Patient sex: M
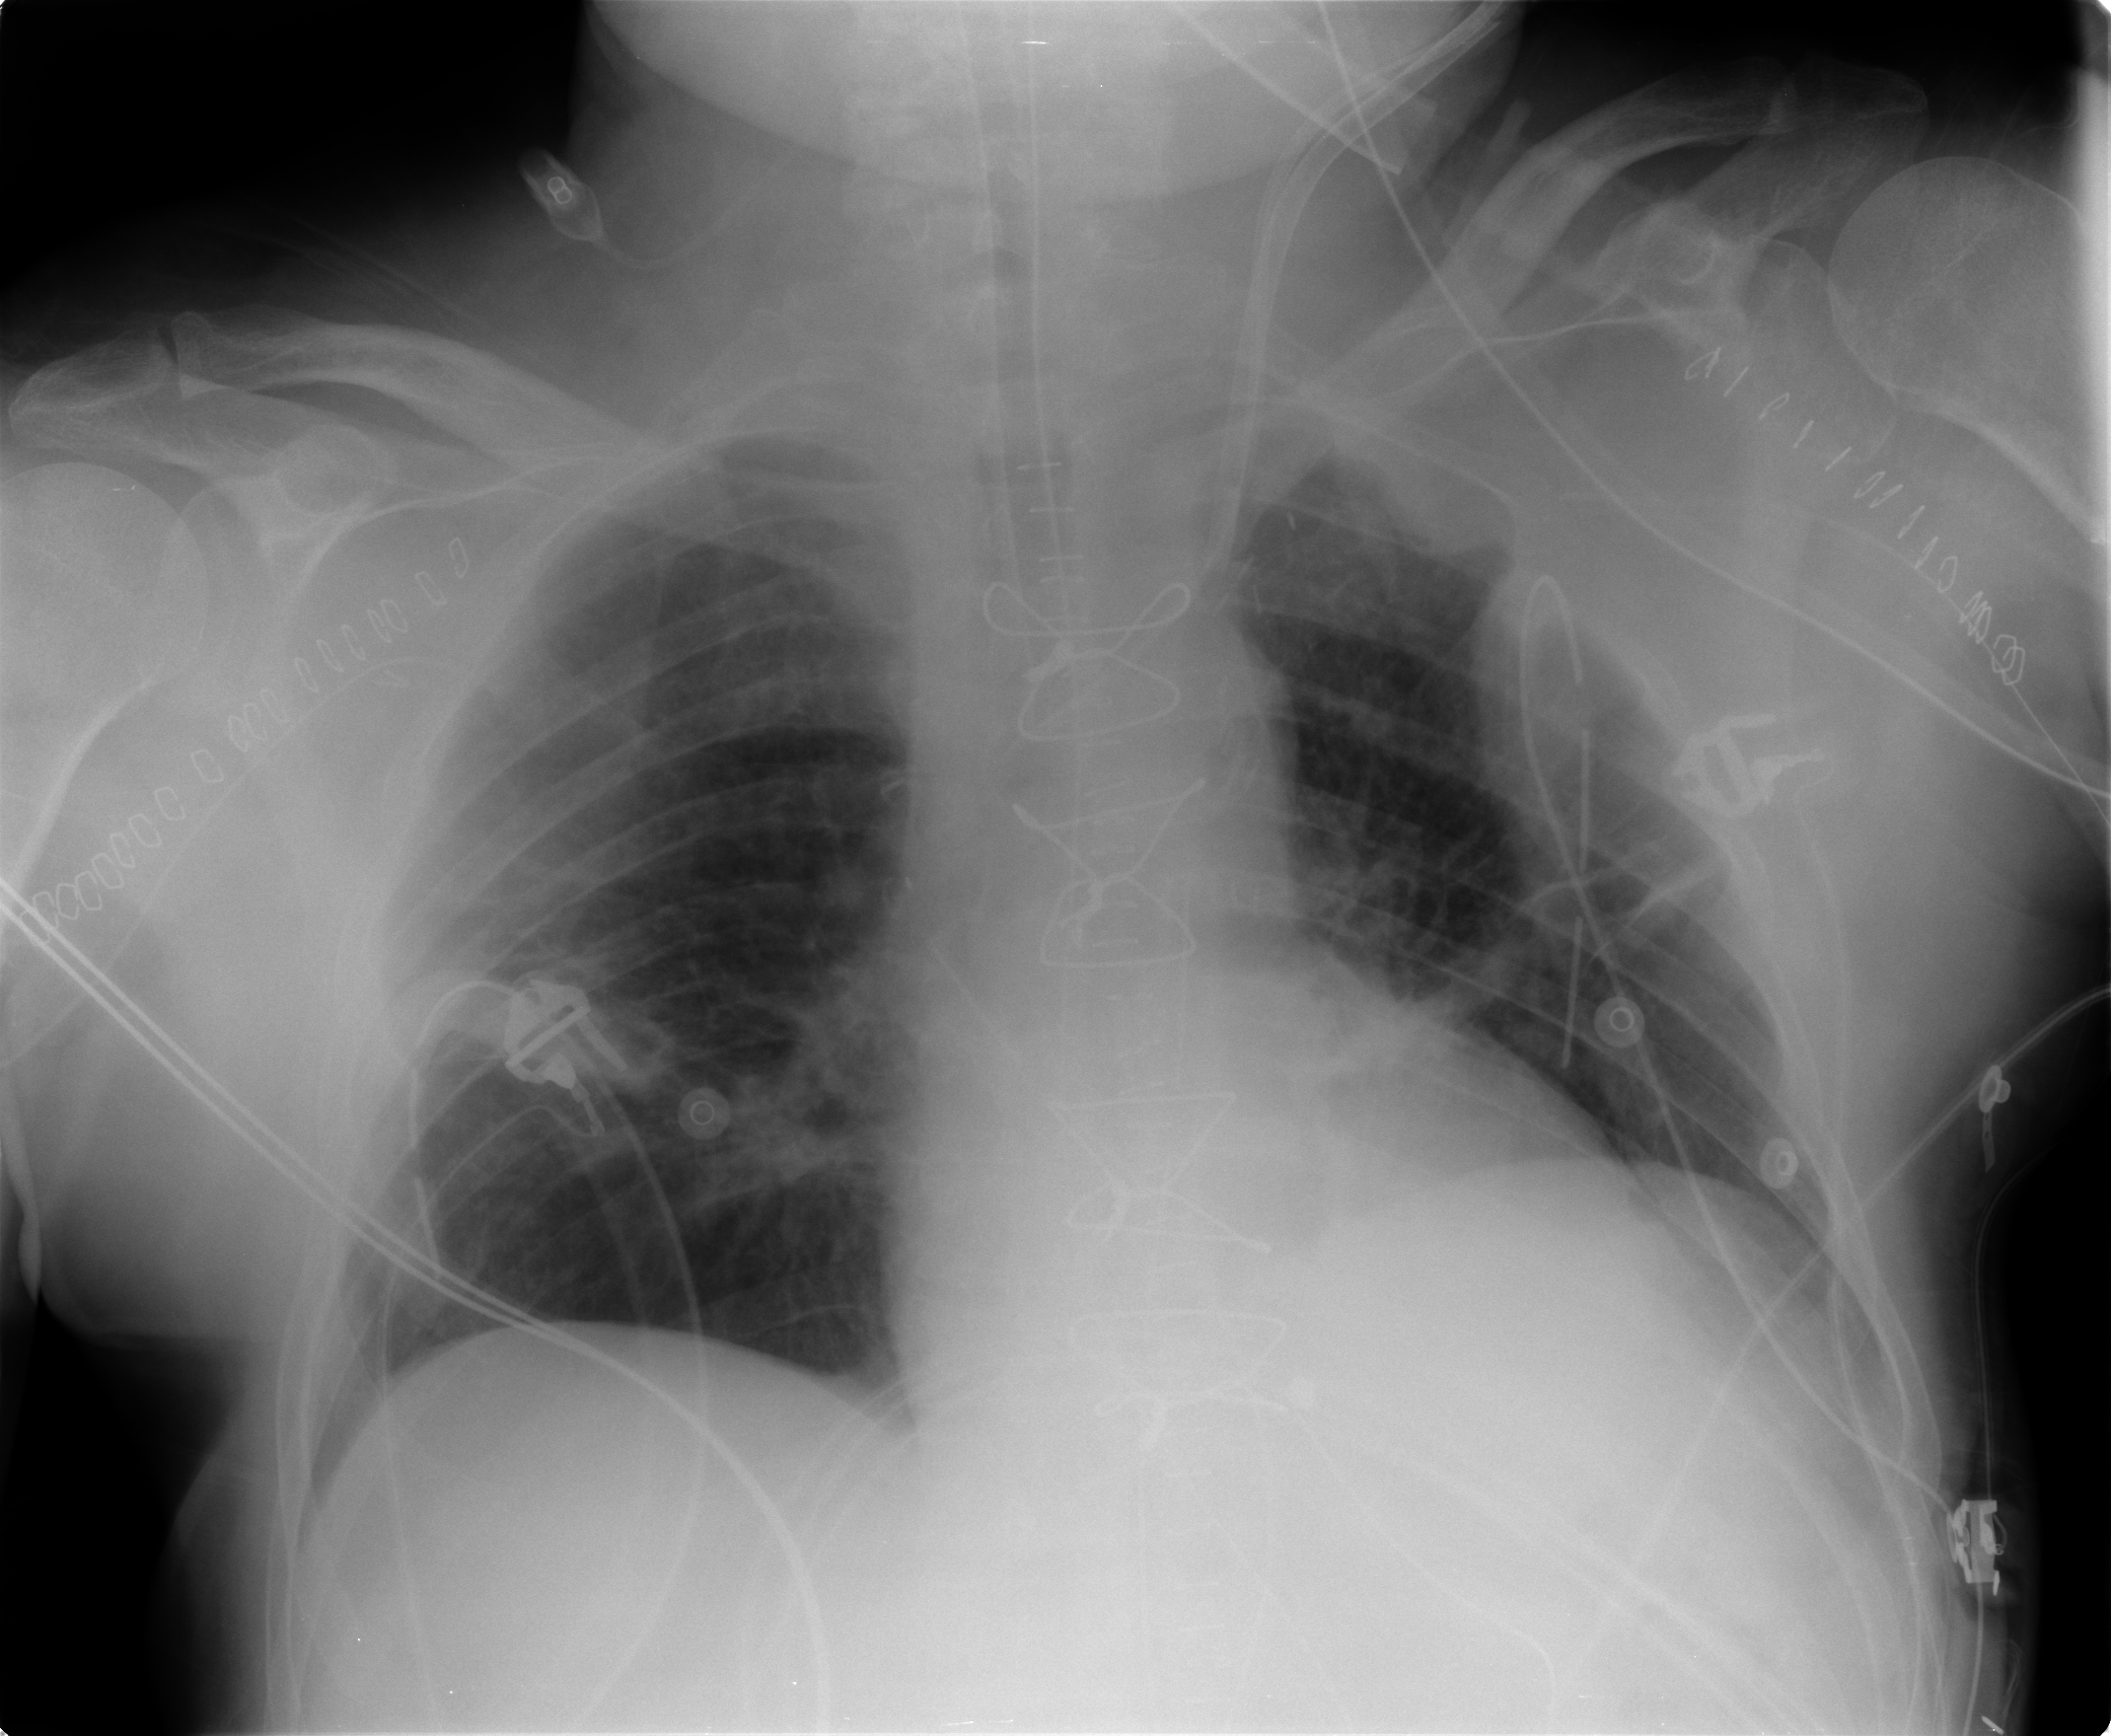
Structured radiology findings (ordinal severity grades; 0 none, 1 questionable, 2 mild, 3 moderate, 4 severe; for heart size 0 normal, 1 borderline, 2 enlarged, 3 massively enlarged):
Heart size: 0
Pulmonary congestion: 2
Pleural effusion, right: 1
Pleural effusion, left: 1
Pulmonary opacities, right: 0
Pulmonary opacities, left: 0
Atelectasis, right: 2
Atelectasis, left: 2